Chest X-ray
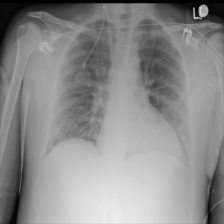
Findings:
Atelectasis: negative
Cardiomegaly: negative
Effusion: negative
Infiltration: negative
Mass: negative
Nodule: negative
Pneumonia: negative
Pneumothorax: negative
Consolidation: negative
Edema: negative
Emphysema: negative
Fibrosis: negative
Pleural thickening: negative
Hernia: negative